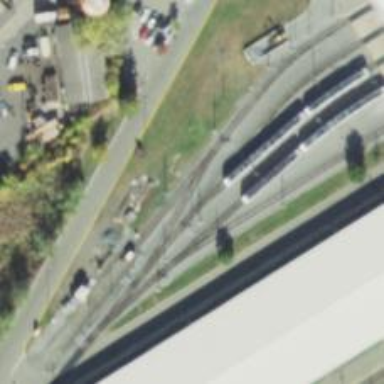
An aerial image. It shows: Light rail yard with electrified contact lines.